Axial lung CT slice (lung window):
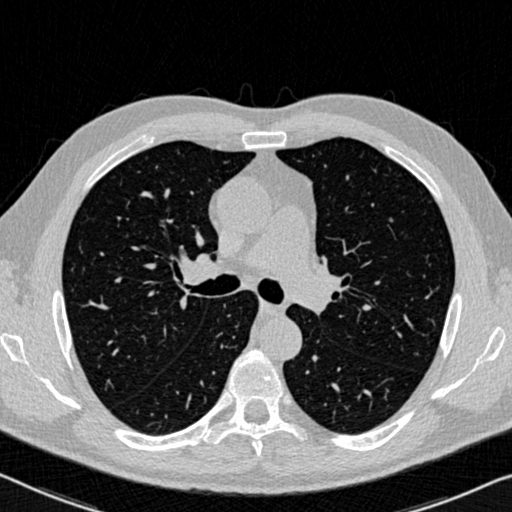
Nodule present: no